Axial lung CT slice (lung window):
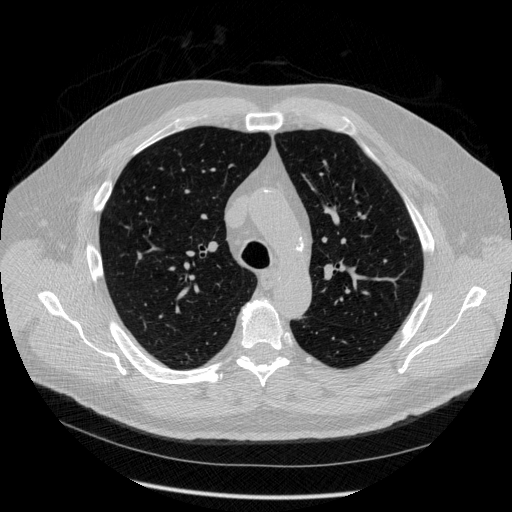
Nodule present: no